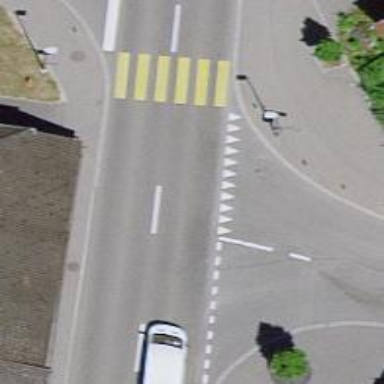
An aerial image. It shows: Road with "give way" sign.